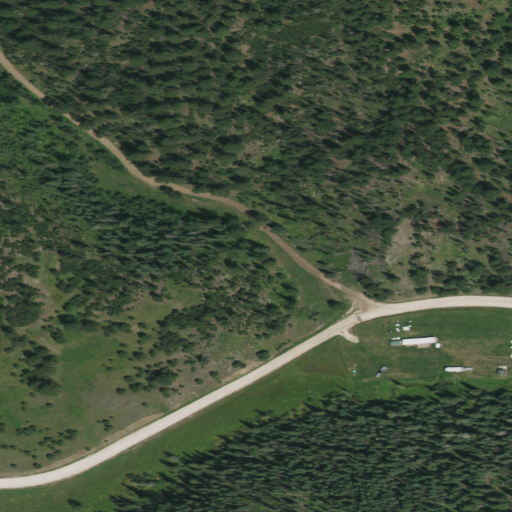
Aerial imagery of valley in South Dakota named Mercedes Gulch containing evergreen forest, grassland, open development, medium intensity development, and shrub